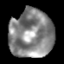
Tissue: lung
Cell type: T cells
Senescence score: 0.1955
Nuclear area (px): 2056
Mean DAPI intensity: 134.732